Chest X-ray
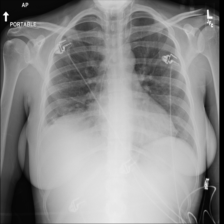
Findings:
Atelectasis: negative
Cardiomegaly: negative
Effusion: negative
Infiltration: positive
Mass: negative
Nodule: negative
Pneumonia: negative
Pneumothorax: negative
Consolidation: negative
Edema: negative
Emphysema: negative
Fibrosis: negative
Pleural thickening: negative
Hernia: negative